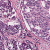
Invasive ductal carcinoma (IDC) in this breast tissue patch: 1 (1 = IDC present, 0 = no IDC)